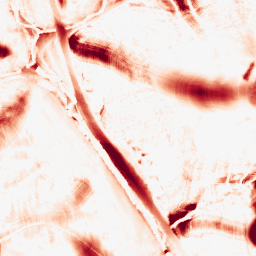
Category: morphological
Decomposition family: morphological_ellipse
Decomposition parameters: operation: opening
width: 50
height: 50
Upsampling method: sinc_blackman
Upsampling parameters: scale: 2
kernel_size: 8
Upsampling scale: 2